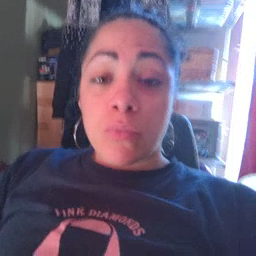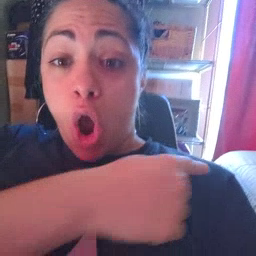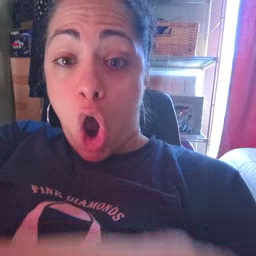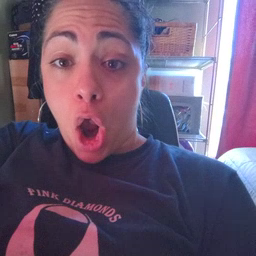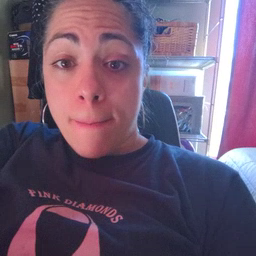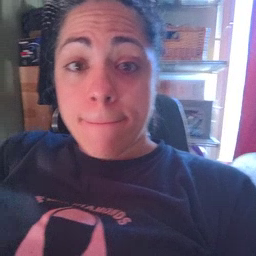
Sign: arm